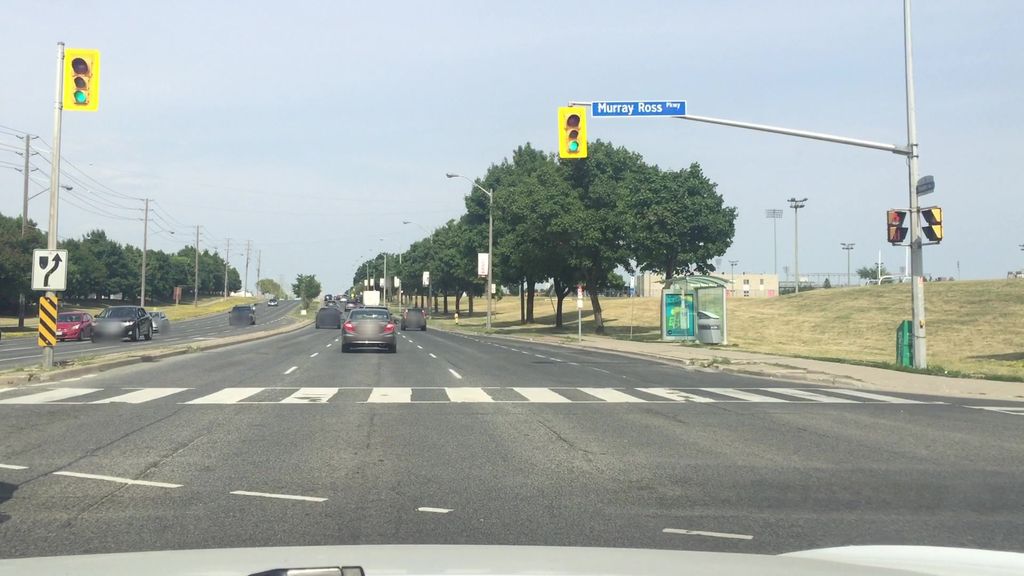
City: toronto